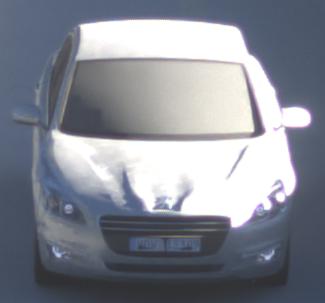
Make: Peugeot
Model: 508 120 VTi
Detailed model: 508 (I) Limousine
Model produced from: 2011/03
Model produced until: 2014/05
Doors: 4
Color: white
Road condition: dry road
Daytime: sunrise or sunset
Contrast: medium contrast